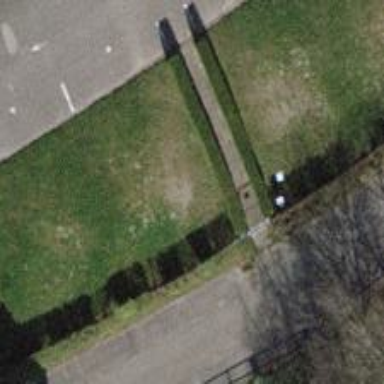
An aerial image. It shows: Gate.